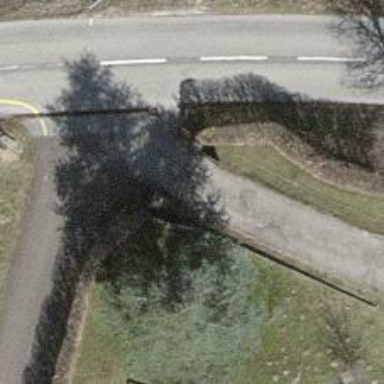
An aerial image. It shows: Gate.